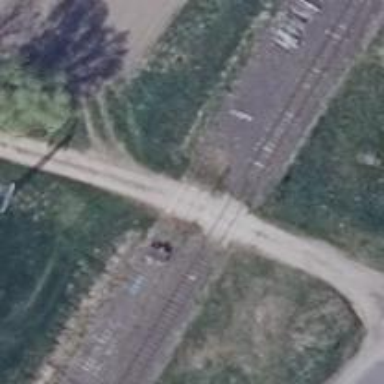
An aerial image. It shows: Railway level crossing.